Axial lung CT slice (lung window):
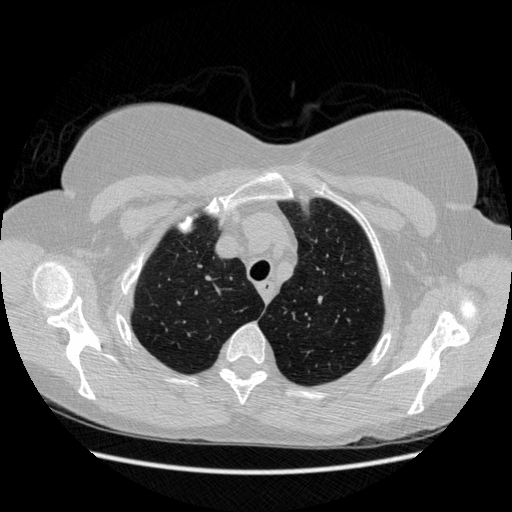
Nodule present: no